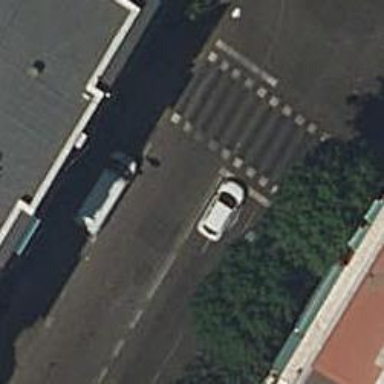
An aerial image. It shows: Road with traffic signals.